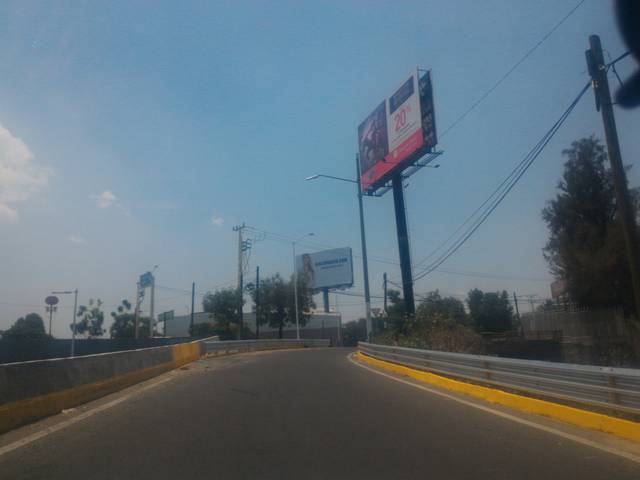
Region: Mexico
Coordinates: 20.615, -103.426